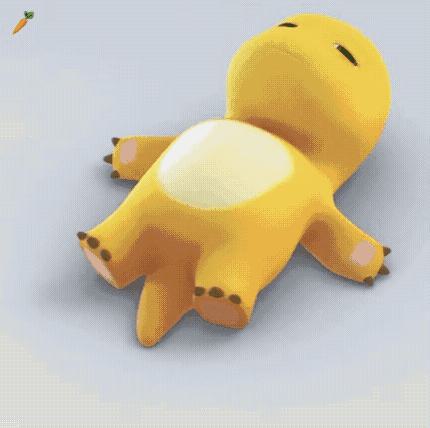
Label: nailong